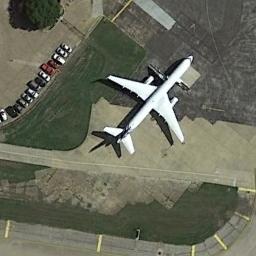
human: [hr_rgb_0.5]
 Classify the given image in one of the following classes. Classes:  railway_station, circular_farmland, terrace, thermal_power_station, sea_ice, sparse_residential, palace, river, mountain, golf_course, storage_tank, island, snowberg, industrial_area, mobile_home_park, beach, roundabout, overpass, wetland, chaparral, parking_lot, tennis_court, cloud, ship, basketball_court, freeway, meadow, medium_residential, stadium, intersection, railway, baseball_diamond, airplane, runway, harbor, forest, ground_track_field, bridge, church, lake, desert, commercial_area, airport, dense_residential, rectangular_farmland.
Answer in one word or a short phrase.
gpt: airplane